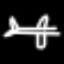
Label: airplane